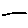
Label: line